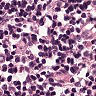
Metastatic tissue present: no